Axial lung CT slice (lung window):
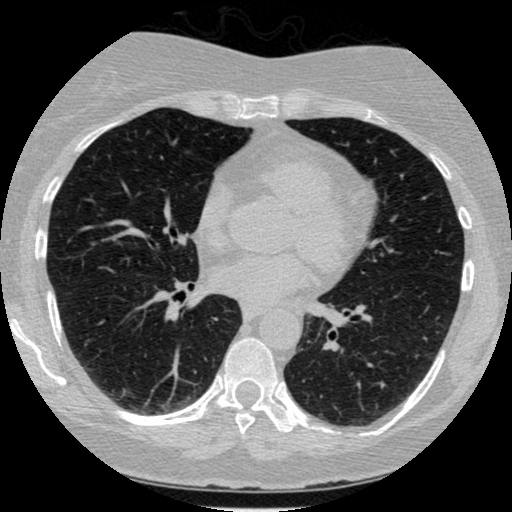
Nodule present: no